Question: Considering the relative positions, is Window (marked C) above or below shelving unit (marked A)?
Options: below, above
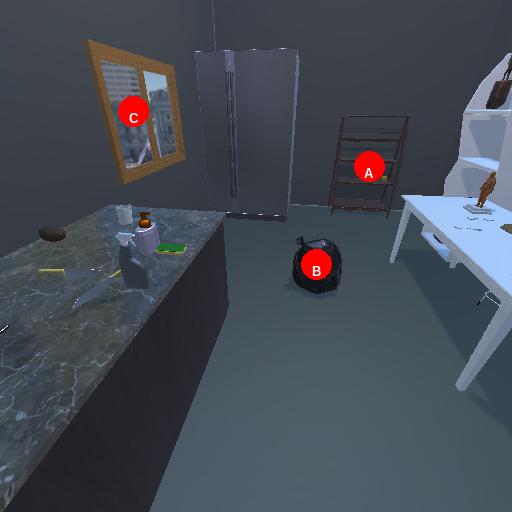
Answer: below